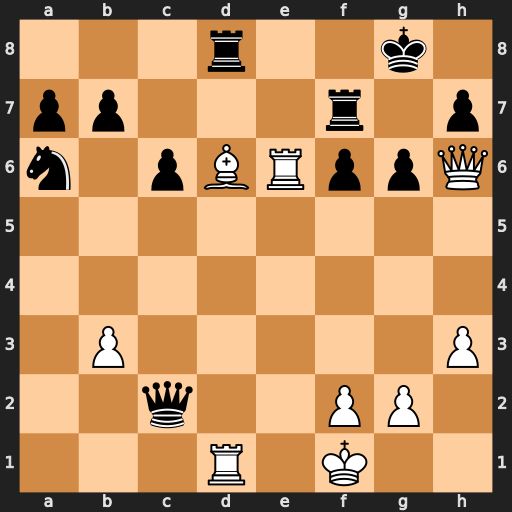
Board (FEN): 3r2k1/pp3r1p/n1pBRppQ/8/8/1P5P/2q2PP1/3R1K2
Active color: w
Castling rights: -
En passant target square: -
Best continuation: Rde1 Qd3+ Kg1 Qxd6 Rxd6